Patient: sex M, age 85
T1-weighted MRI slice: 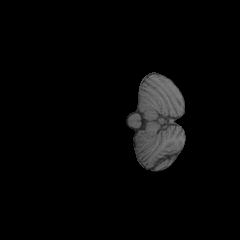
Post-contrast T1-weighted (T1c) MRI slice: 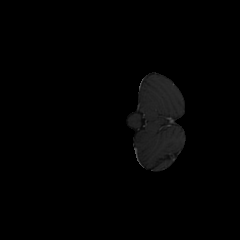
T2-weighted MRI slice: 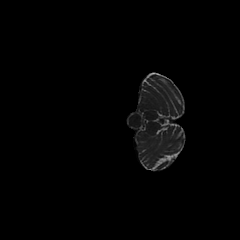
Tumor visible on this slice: no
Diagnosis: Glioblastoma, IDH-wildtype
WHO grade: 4